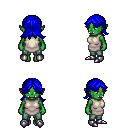
a pixel art fantasy rpg character, female body template, orc, green skin, white tunic, teal pants, blue loose hair, metal boots, four views (front, back, left, right), 2x2 character sprite sheet, small pixel art, hard edges, no anti-aliasing